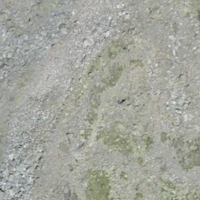
EUNIS habitat code: 48
Species observed at this site:
Adenostyles alliariae